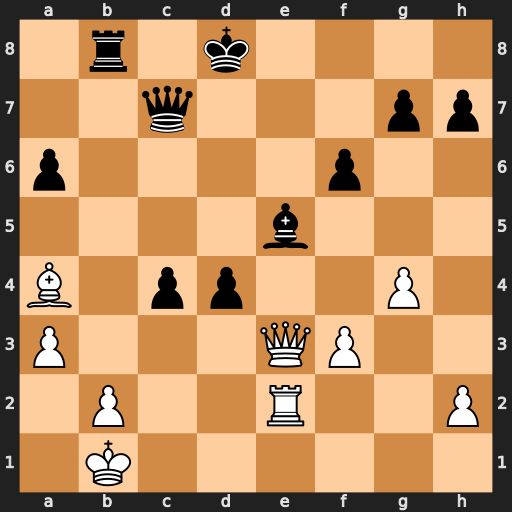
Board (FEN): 1r1k4/2q3pp/p4p2/4b3/B1pp2P1/P3QP2/1P2R2P/1K6
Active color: w
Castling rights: -
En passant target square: -
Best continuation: Qxd4+ Qd6 Qxc4